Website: apple
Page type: customer-info-address
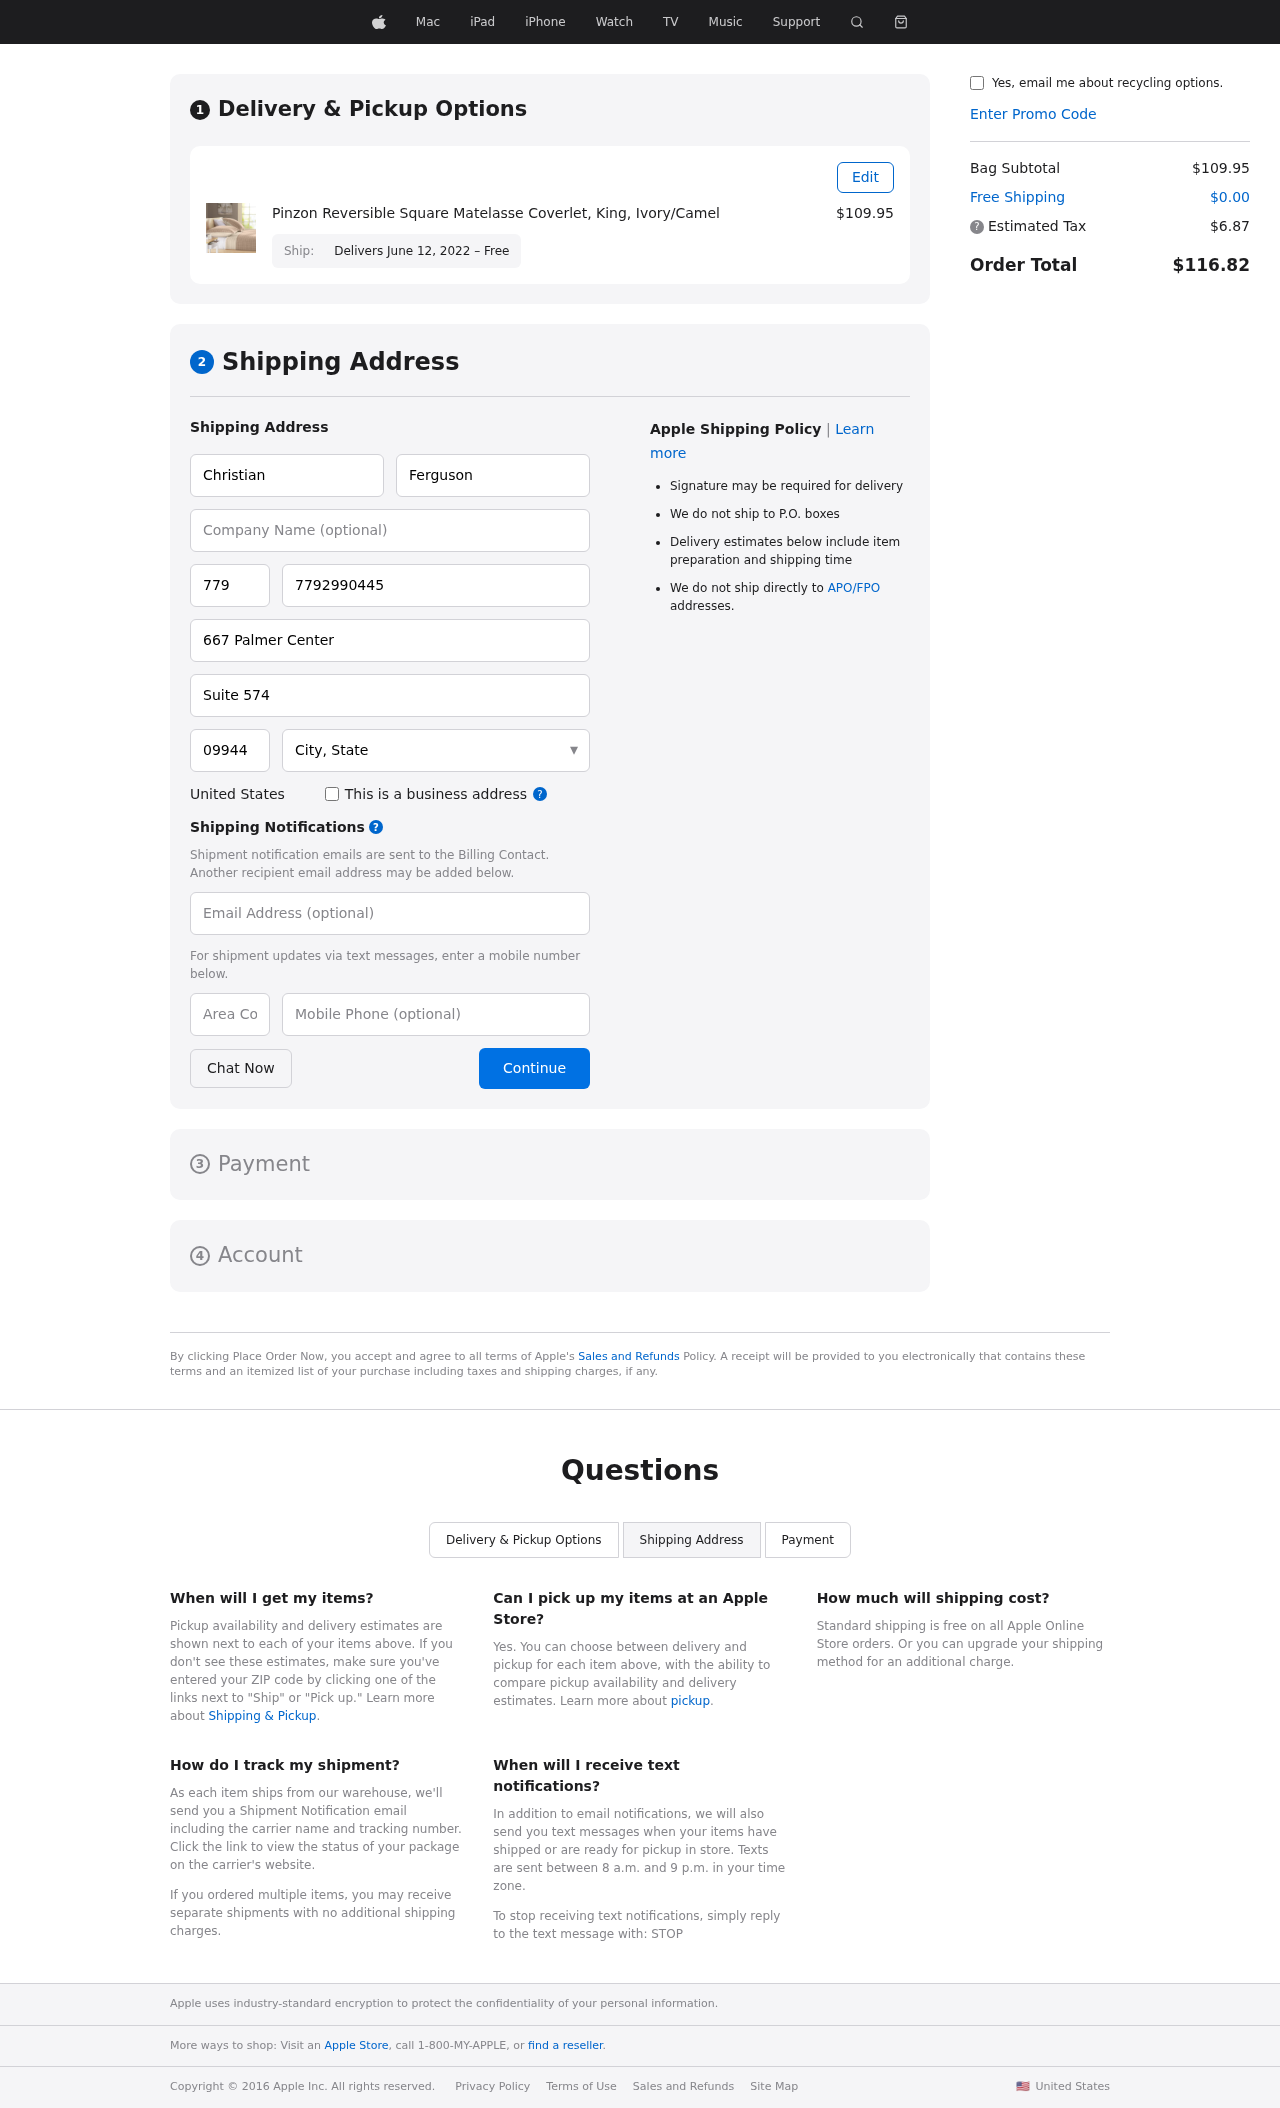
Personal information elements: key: PII_CITY_STATE
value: Lake Jeanbury, WA
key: PII_COUNTRY
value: United States
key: PII_EMAIL
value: cferguson@yahoo.com
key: PII_FIRSTNAME
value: Christian
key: PII_LASTNAME
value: Ferguson
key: PII_PHONE
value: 7792990445
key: PII_PHONE_AREA
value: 779
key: PII_POSTCODE
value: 09944
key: PII_STREET
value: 667 Palmer Center
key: PII_STREET2
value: Suite 574
Product elements: key: PRODUCT1_NAME
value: Pinzon Reversible Square Matelasse Coverlet, King, Ivory/Camel
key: PRODUCT1_PRICE
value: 109.95
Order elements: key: ORDER_DELIVERY_DATE
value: Delivers June 12, 2022 – Free
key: ORDER_SUBTOTAL
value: $109.95
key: ORDER_SHIPPING_COST
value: $0.00
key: ORDER_TAX
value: $6.87
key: ORDER_TOTAL
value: $116.82